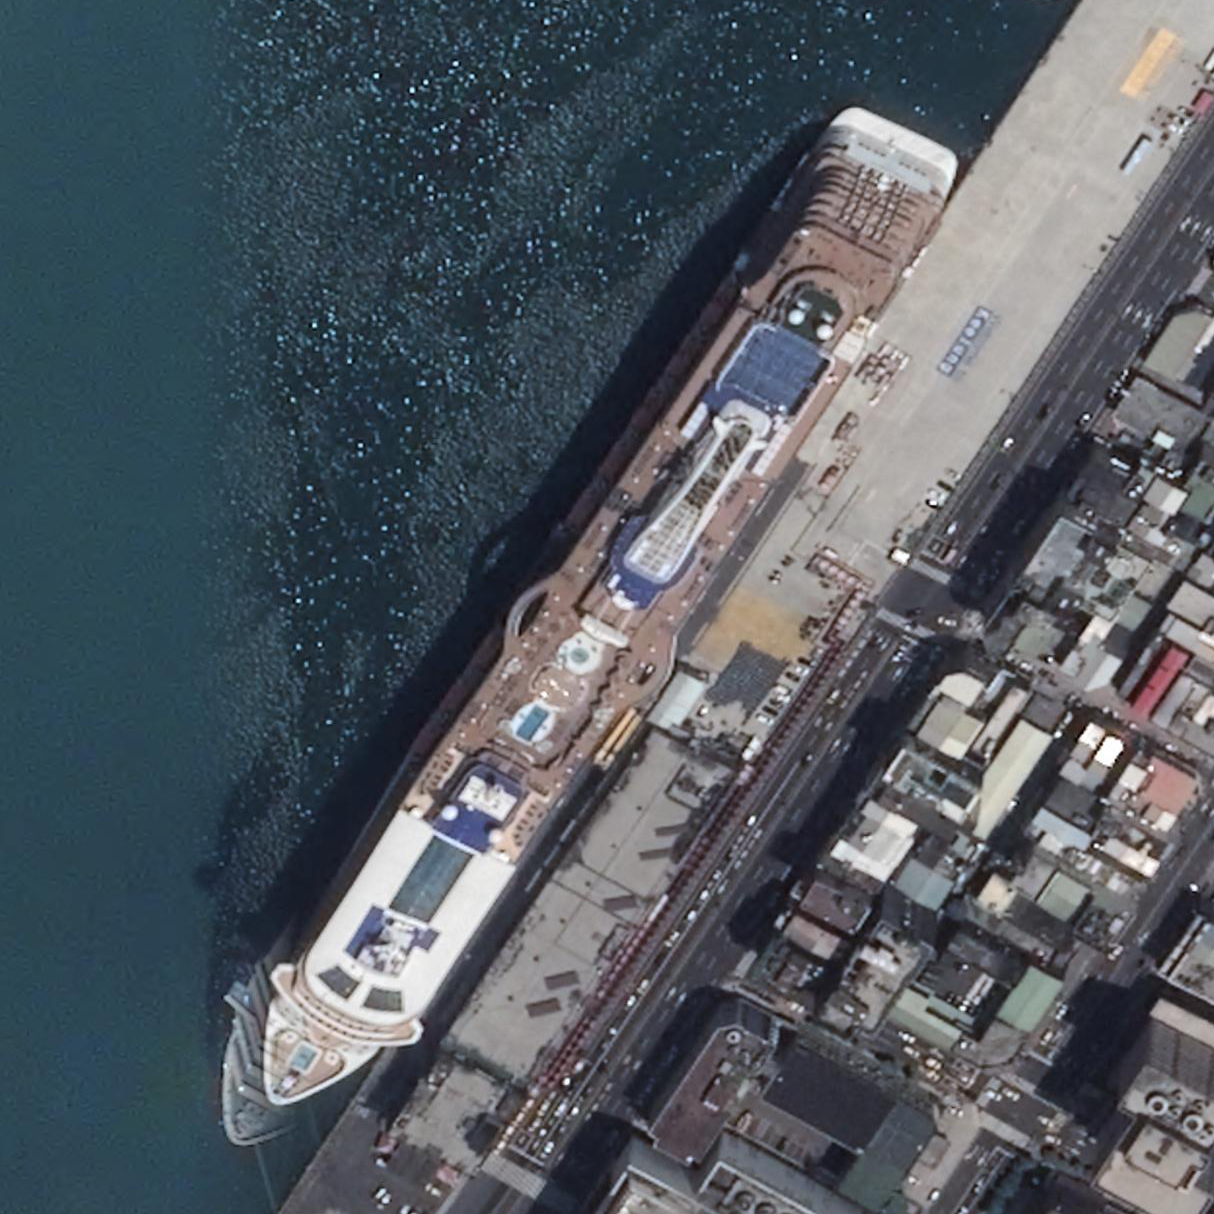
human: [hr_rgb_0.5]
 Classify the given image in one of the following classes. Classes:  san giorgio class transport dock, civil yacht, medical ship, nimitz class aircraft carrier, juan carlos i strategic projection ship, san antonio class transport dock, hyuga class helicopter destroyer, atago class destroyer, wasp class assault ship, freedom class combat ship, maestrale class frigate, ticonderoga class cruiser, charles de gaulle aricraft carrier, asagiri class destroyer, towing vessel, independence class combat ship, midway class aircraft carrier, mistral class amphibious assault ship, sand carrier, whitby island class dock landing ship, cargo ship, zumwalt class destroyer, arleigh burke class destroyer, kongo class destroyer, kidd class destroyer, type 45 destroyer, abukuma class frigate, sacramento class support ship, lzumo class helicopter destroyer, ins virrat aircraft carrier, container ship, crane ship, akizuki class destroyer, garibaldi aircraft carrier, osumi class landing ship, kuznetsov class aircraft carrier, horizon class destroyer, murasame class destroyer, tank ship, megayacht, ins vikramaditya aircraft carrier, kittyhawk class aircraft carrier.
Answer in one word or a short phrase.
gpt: Megayacht